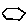
Label: hexagon